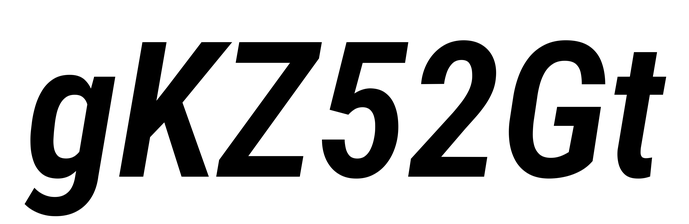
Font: Roboto-Italic_Condensed_SemiBold_Italic